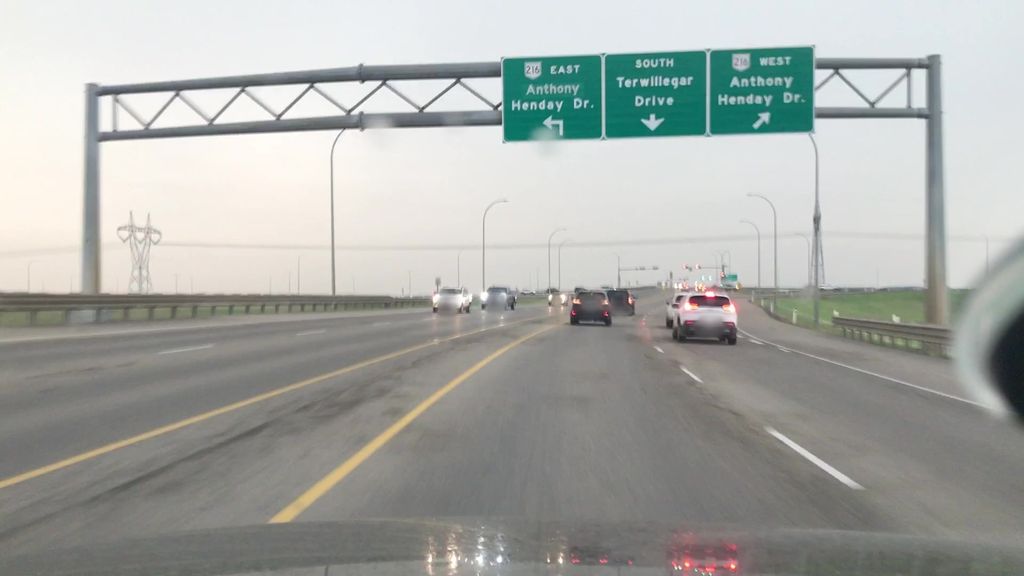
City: edmonton